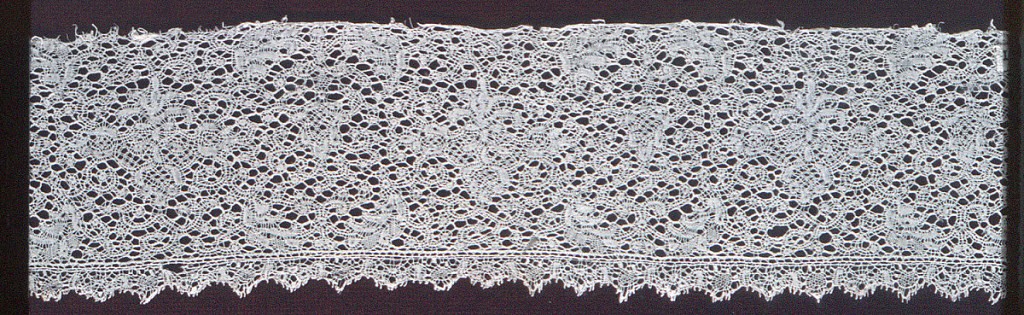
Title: Band
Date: late 17th century
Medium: linen Technique: bobbin lace, Binche style with no ground
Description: Band with a floral pattern and a snowball ground.